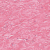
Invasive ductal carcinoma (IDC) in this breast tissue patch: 0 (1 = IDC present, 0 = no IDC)